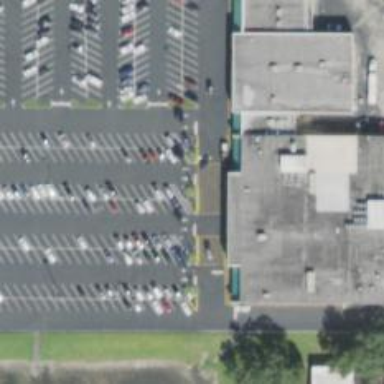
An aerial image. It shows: Parking space.